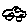
Label: car